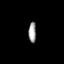
Tissue: lung
Cell type: Endothelial cells
Senescence score: 0.6712
Nuclear area (px): 154
Mean DAPI intensity: 158.792